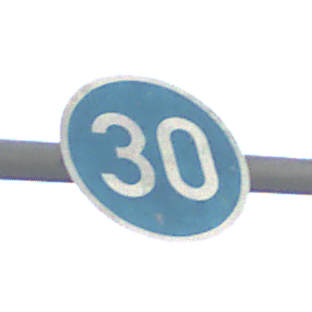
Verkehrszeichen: VorgeschriebeneMindestgeschwindigkeit
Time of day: SunriseSunset
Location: Outdoor (Nature)
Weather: PartlyCloudy
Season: NotSpecified
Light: Natural